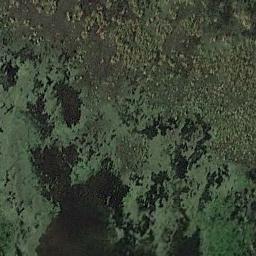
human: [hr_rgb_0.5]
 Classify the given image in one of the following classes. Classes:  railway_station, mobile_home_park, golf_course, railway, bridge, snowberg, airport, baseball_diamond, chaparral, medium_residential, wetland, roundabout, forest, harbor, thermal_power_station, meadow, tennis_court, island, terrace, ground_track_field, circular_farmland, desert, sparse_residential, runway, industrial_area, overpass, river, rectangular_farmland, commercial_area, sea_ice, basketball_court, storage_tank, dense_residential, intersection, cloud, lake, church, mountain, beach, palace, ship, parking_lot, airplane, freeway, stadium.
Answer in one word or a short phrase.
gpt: wetland